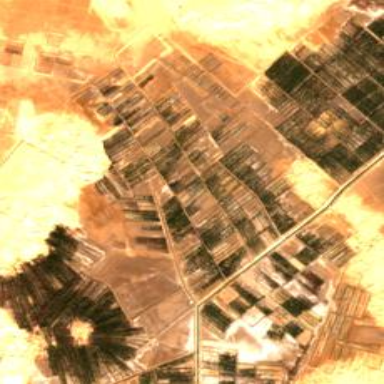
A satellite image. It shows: Orchard filled with date palms.